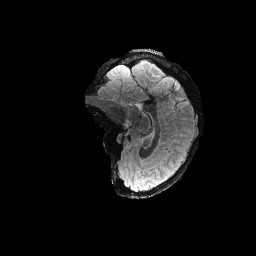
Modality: FLAIR
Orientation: sagittal
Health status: ill
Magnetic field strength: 3 T